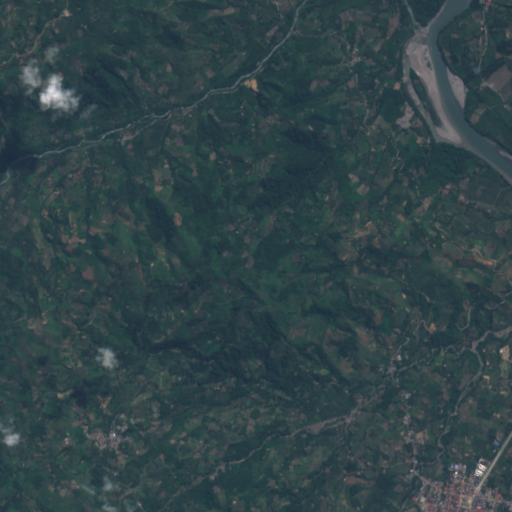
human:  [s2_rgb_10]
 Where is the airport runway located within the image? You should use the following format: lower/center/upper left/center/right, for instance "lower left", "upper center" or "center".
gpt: The airport runway is located in the lower right of the image.
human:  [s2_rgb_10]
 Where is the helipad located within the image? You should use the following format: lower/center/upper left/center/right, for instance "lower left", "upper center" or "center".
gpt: The helipad is located in the lower right of the image.
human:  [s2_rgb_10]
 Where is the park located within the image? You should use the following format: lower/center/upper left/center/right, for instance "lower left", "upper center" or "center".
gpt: The park is located in the lower right of the image.
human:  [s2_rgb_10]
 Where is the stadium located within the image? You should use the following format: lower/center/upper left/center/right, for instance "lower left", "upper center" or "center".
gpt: The stadium is located in the lower right of the image.
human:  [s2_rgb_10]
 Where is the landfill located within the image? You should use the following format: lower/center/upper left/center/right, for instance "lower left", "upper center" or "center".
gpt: There is no landfill in the image.